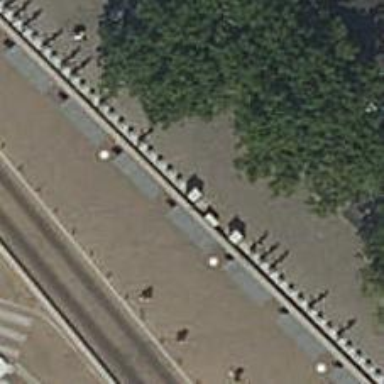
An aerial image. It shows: Bicycle rental service.